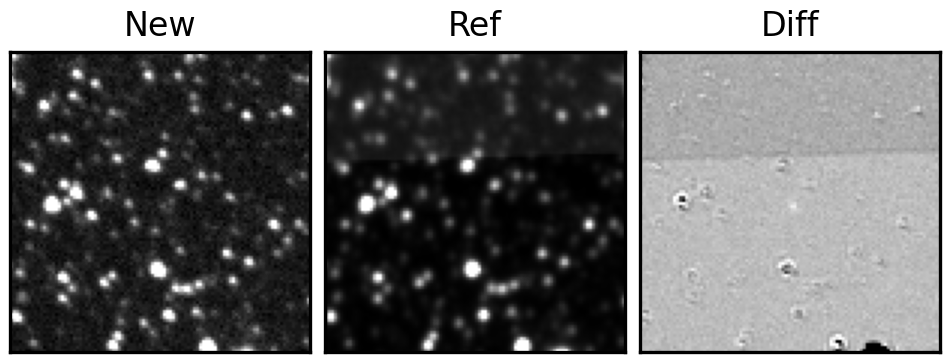
Label: real